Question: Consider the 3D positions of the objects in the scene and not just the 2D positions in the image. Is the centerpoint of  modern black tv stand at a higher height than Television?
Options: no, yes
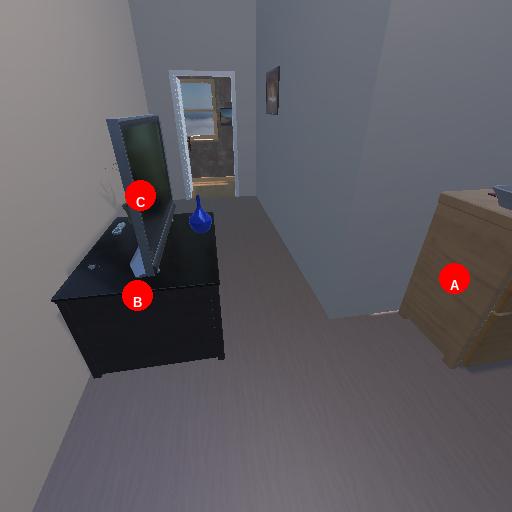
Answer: no